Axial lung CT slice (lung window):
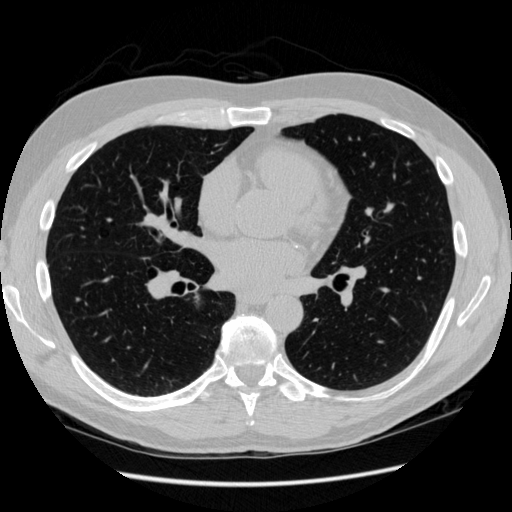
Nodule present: no